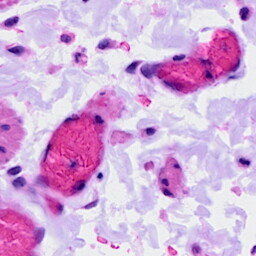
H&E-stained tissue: Ovarian